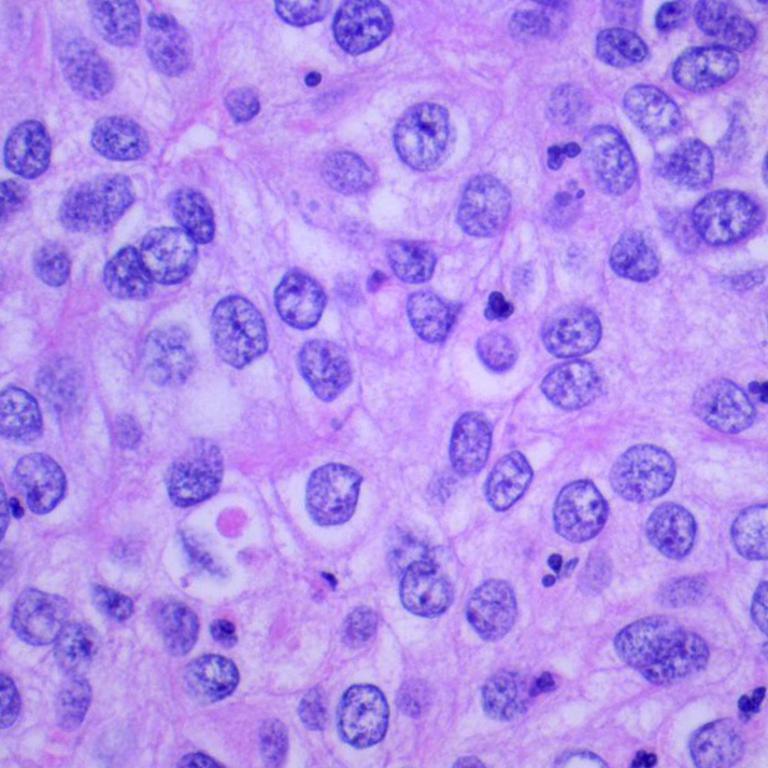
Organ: lung
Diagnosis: squamous carcinomas